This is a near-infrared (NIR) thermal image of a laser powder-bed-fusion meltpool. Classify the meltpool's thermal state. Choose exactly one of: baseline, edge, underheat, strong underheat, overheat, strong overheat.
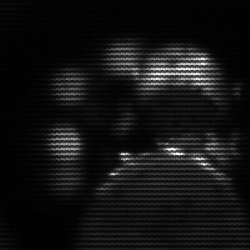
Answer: baseline